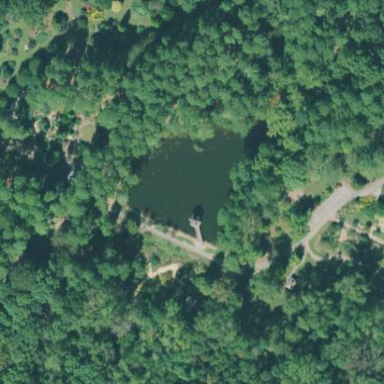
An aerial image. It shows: Peaceful pond surrounded by nature.